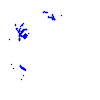
Particle: pion